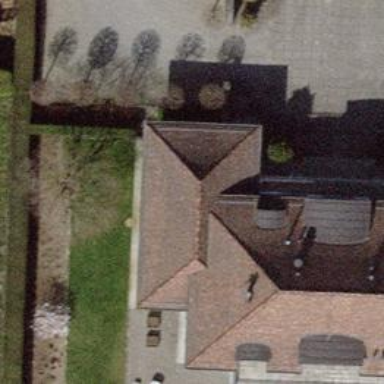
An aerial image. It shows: Hedge acting as barrier.